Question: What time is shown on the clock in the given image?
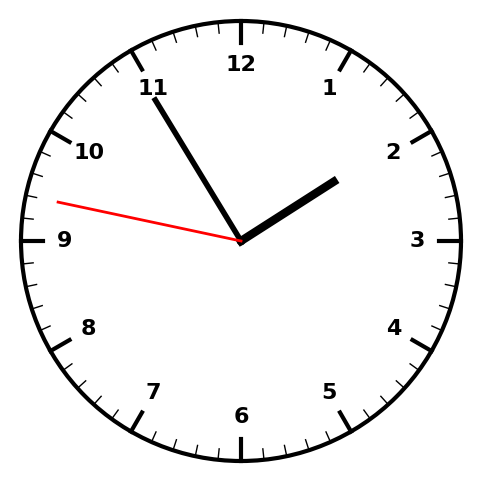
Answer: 01:54:47